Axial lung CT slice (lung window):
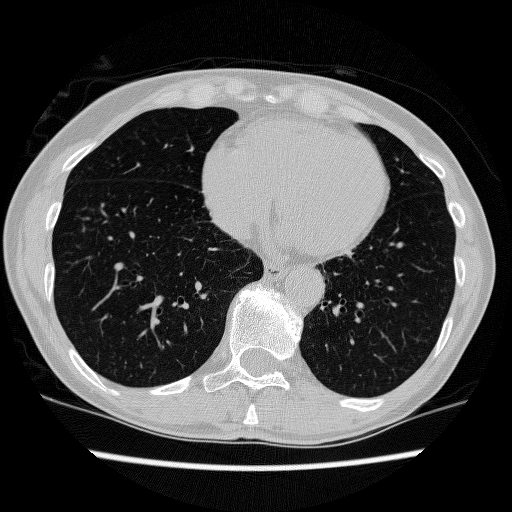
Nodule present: no